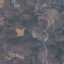
Land use / land cover: HerbaceousVegetation